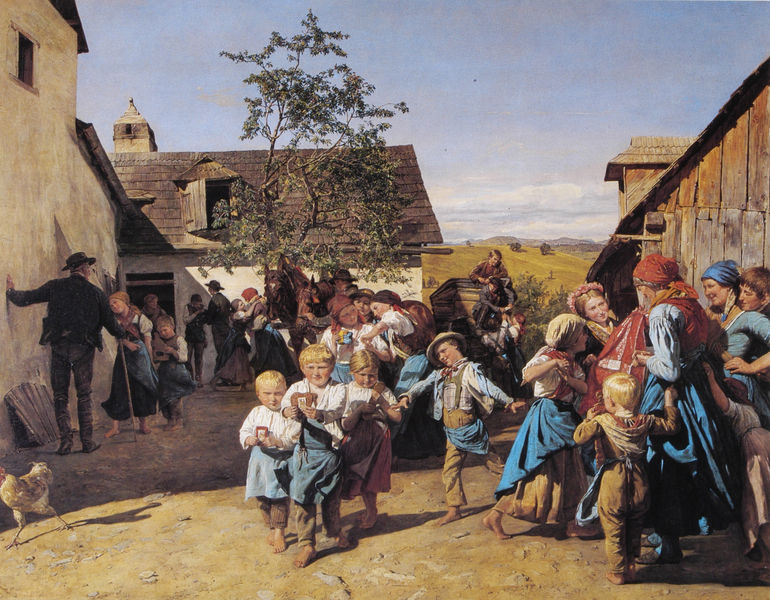
Titel: "Heimkehr vom Kirchweihfeste"
Künstler: Ferdinand Georg Waldmüller
Standort: Oakland, Kalifornien
Institution: Mr. und Mrs. Rob. R. Kral
Schlagwörter: baum, blau, blätter, gemälde, himmel, mann, schatten, vogel, weiß, wolken, bäume, frauen, gelb, grün, landschaft, menschen, mädchen, sand, äste, blumen, braun, bunt, fenster, frau, hintergrund, holz, hut, hüte, männer, strasse, stützen, tür, dach, gebäude, haus, rot, tier, tiere, tuch, weg, fest, leute, rock, tanz, blond, feier, feiern, wand, alte, halten, tragen, öl, erde, feld, felder, ferne, horizont, häuser, hügel, hütte, sonne, boden, land, realismus, stoff, händler, kind, tanzen, bauern, fensterläden, genre, handel, kamin, karren, kinder, landleben, pferd, pferde, schornstein, schuppen, stock, turm, schürze, füße, sommer, naturalismus, röcke, stab, buben, hosen, jungen, knaben, bäuerinnen, ernte, laufen, schürzen, berge, dorf, dächer, schornsteine, tag, bauernhof, hof, hütten, kutsche, läden, platz, wagen, spielen, kopftuch, bretter, bauer, spiel, umarmen, barfuss, alter, scheune, viele, tracht, biedermeier, feiertag, geflügel, gut, kopftücher, kapelle, stall, blumenkranz, umzug, gaube, holzläden, hahn, huhn, reigen, waldmüller, gespann, holzhaus, scheunen, spielzeug, schindeln, schindeldach, bauernfest, waagen, henne, hühner, ausbreiten, fuhrwerk, holzbretter, kirchweih, schar, scheiúne, schindeldächer, ställe, mnn, scheuer, der kleine lord, baunerhof, dporf